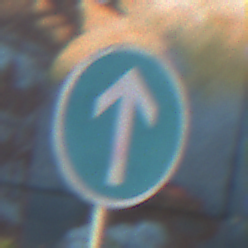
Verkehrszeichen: VorgeschriebeneFahrtrichtungGeradeaus
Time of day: MorningAfternoon
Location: Outdoor (Urban)
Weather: PartlyCloudy
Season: NotSpecified
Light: Natural